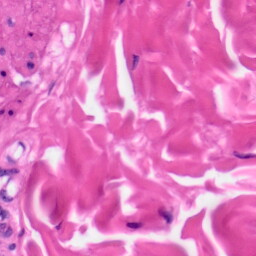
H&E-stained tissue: Skin